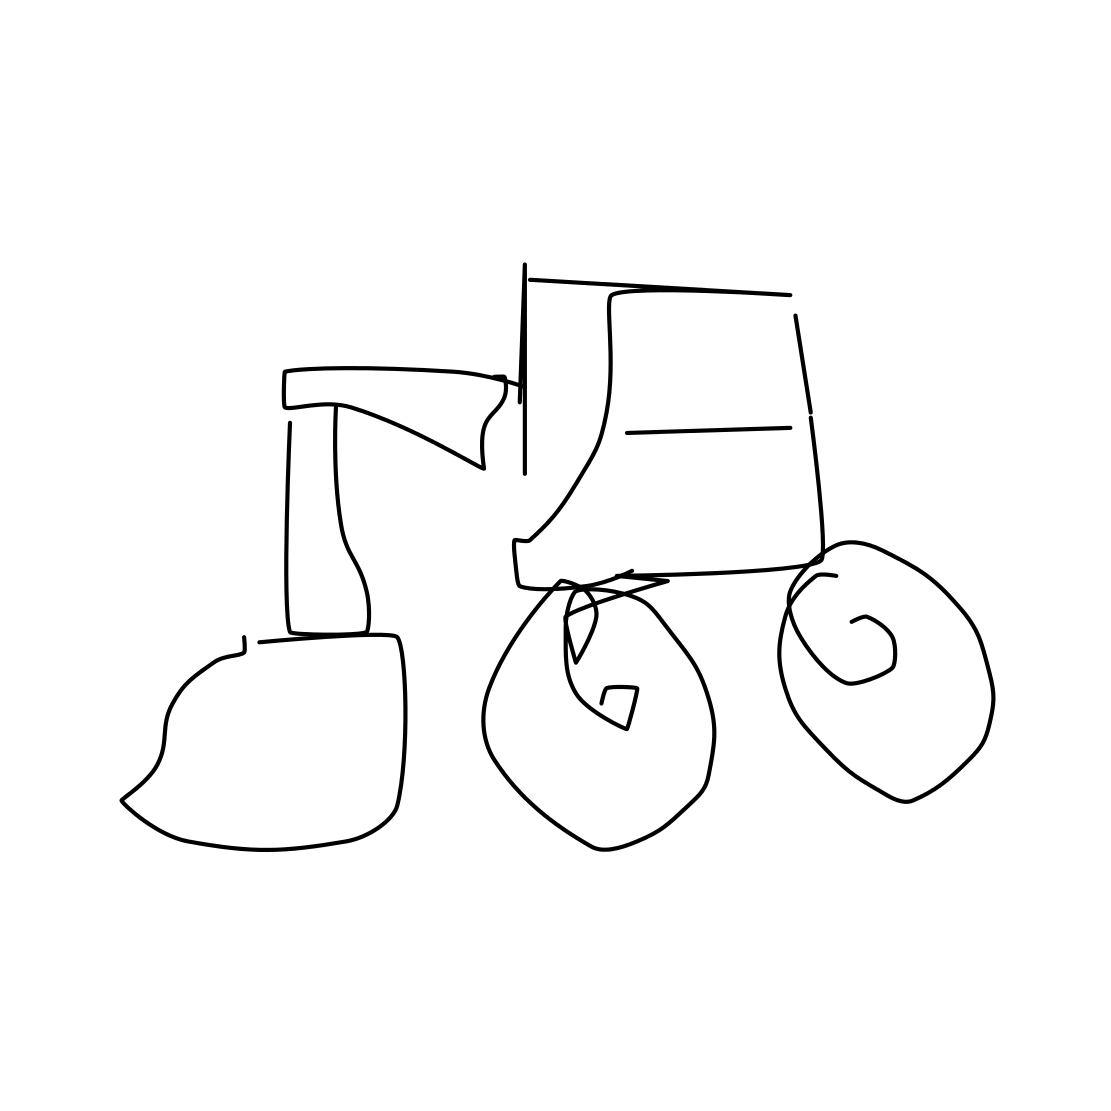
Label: crane (machine)